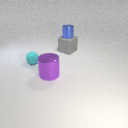
large purple metal cylinder in front of small cyan rubber sphere